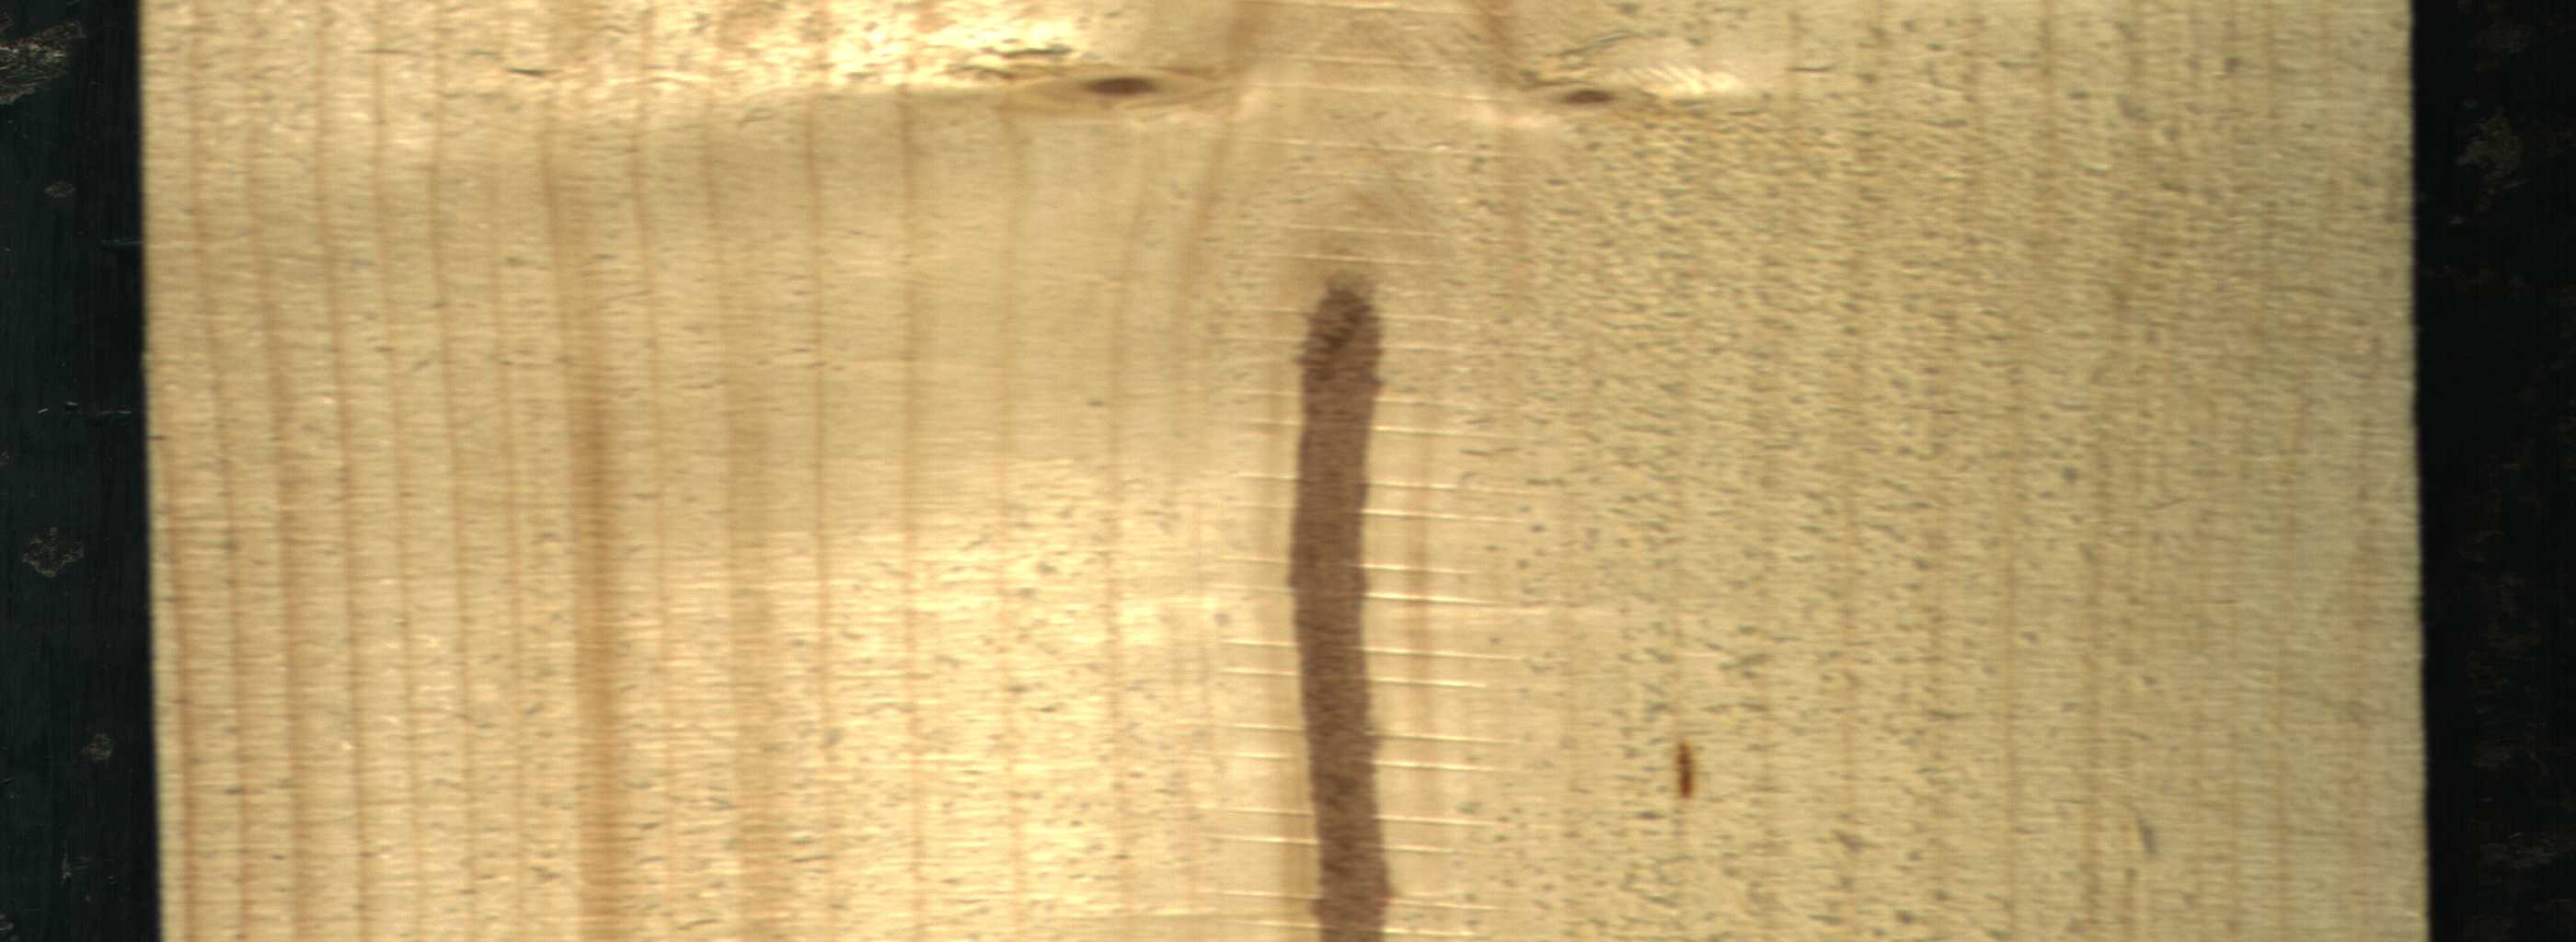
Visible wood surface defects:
Marrow
resin
Live_Knot
Live_Knot